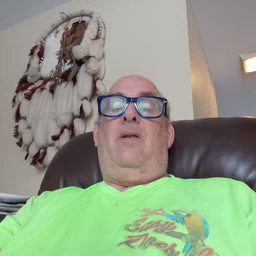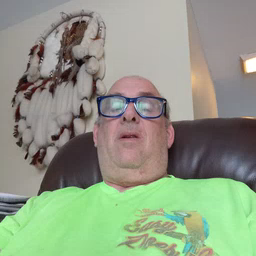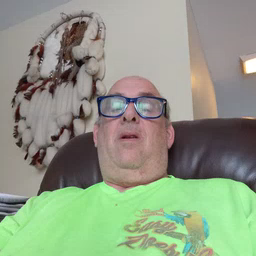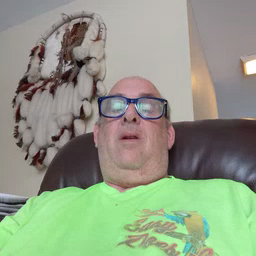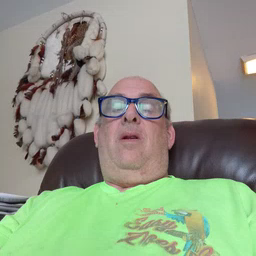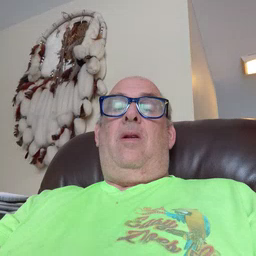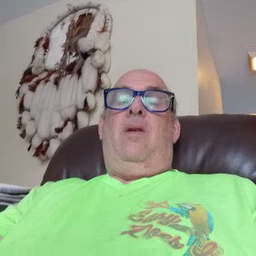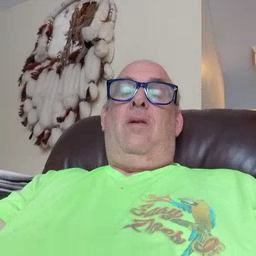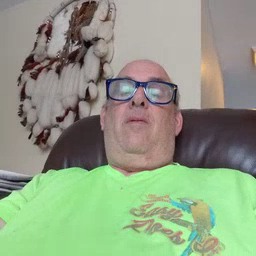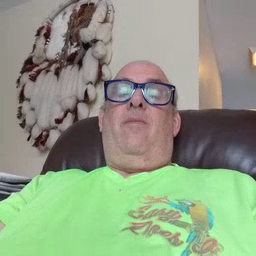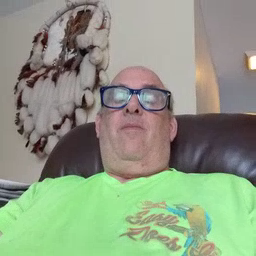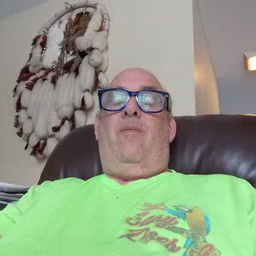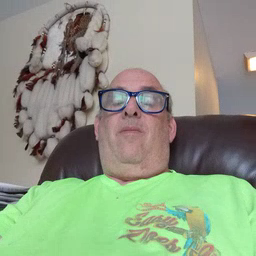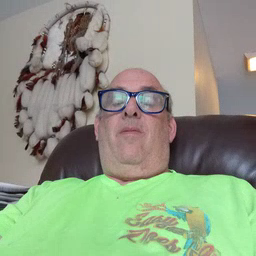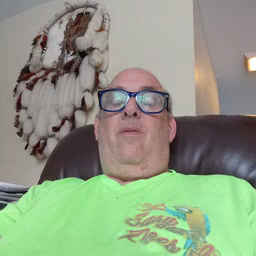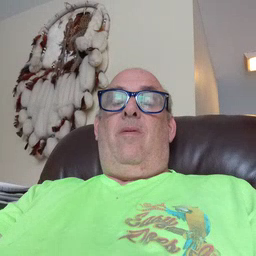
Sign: goose